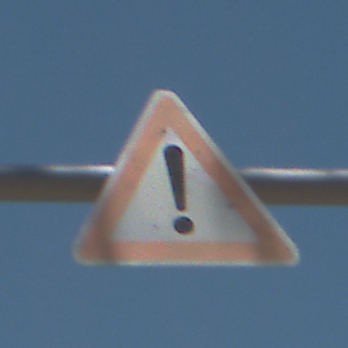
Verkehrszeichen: Gefahrenstelle
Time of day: Midday
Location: Outdoor (Nature)
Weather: Clear
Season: NotSpecified
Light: Natural